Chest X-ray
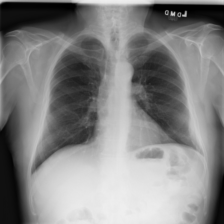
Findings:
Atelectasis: negative
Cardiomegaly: negative
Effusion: negative
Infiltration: negative
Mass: negative
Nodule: negative
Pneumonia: negative
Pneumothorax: negative
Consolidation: negative
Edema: negative
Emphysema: negative
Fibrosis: negative
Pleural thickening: positive
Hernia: negative